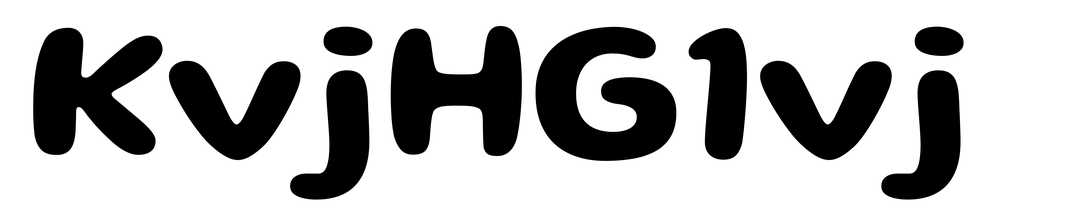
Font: Gluten_SemiBold